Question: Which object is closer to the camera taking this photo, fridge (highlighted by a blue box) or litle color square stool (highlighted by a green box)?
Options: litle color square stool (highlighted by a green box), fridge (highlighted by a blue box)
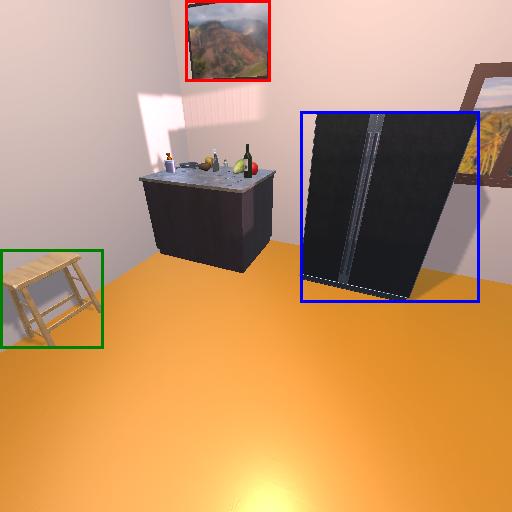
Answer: litle color square stool (highlighted by a green box)